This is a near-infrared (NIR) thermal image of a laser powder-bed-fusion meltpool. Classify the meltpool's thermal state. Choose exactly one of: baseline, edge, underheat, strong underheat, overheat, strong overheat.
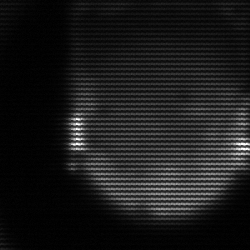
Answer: edge